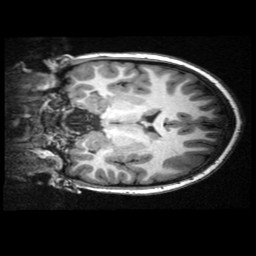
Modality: T1w
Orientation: coronal
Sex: female